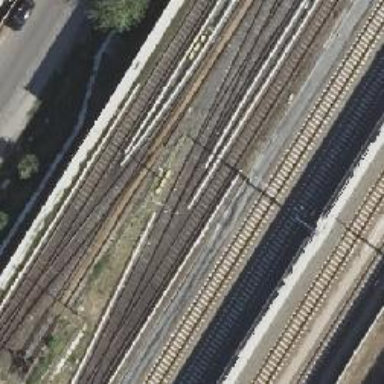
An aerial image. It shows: Railway switch.